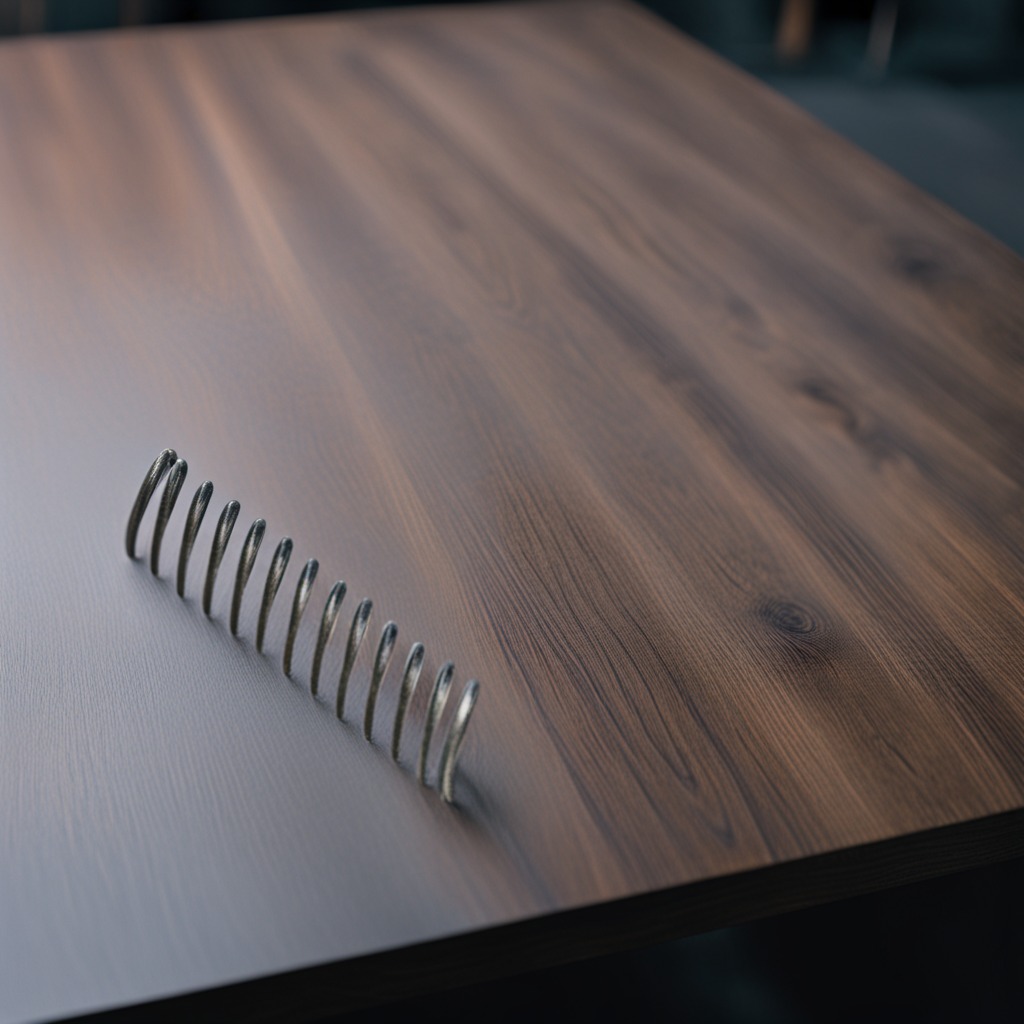
A coiled metal spring lies on the table.